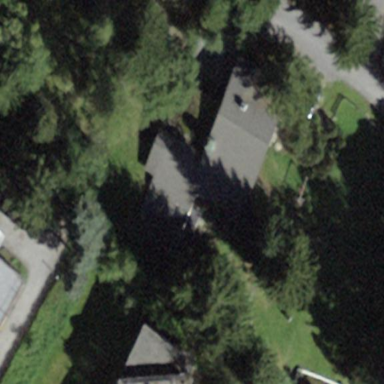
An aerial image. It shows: Building with tiled roof.